Field crop: maize
Growth stage: 2
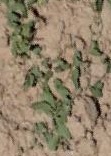
Species: convolvulus